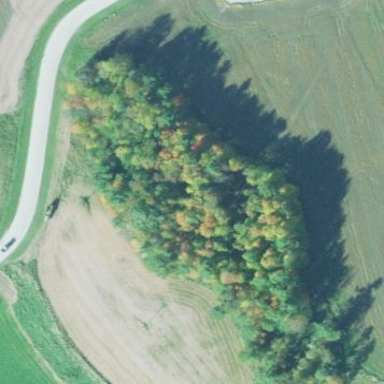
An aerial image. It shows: Lush woodland area covered with trees.